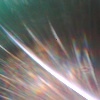
Label: sunburn